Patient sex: M
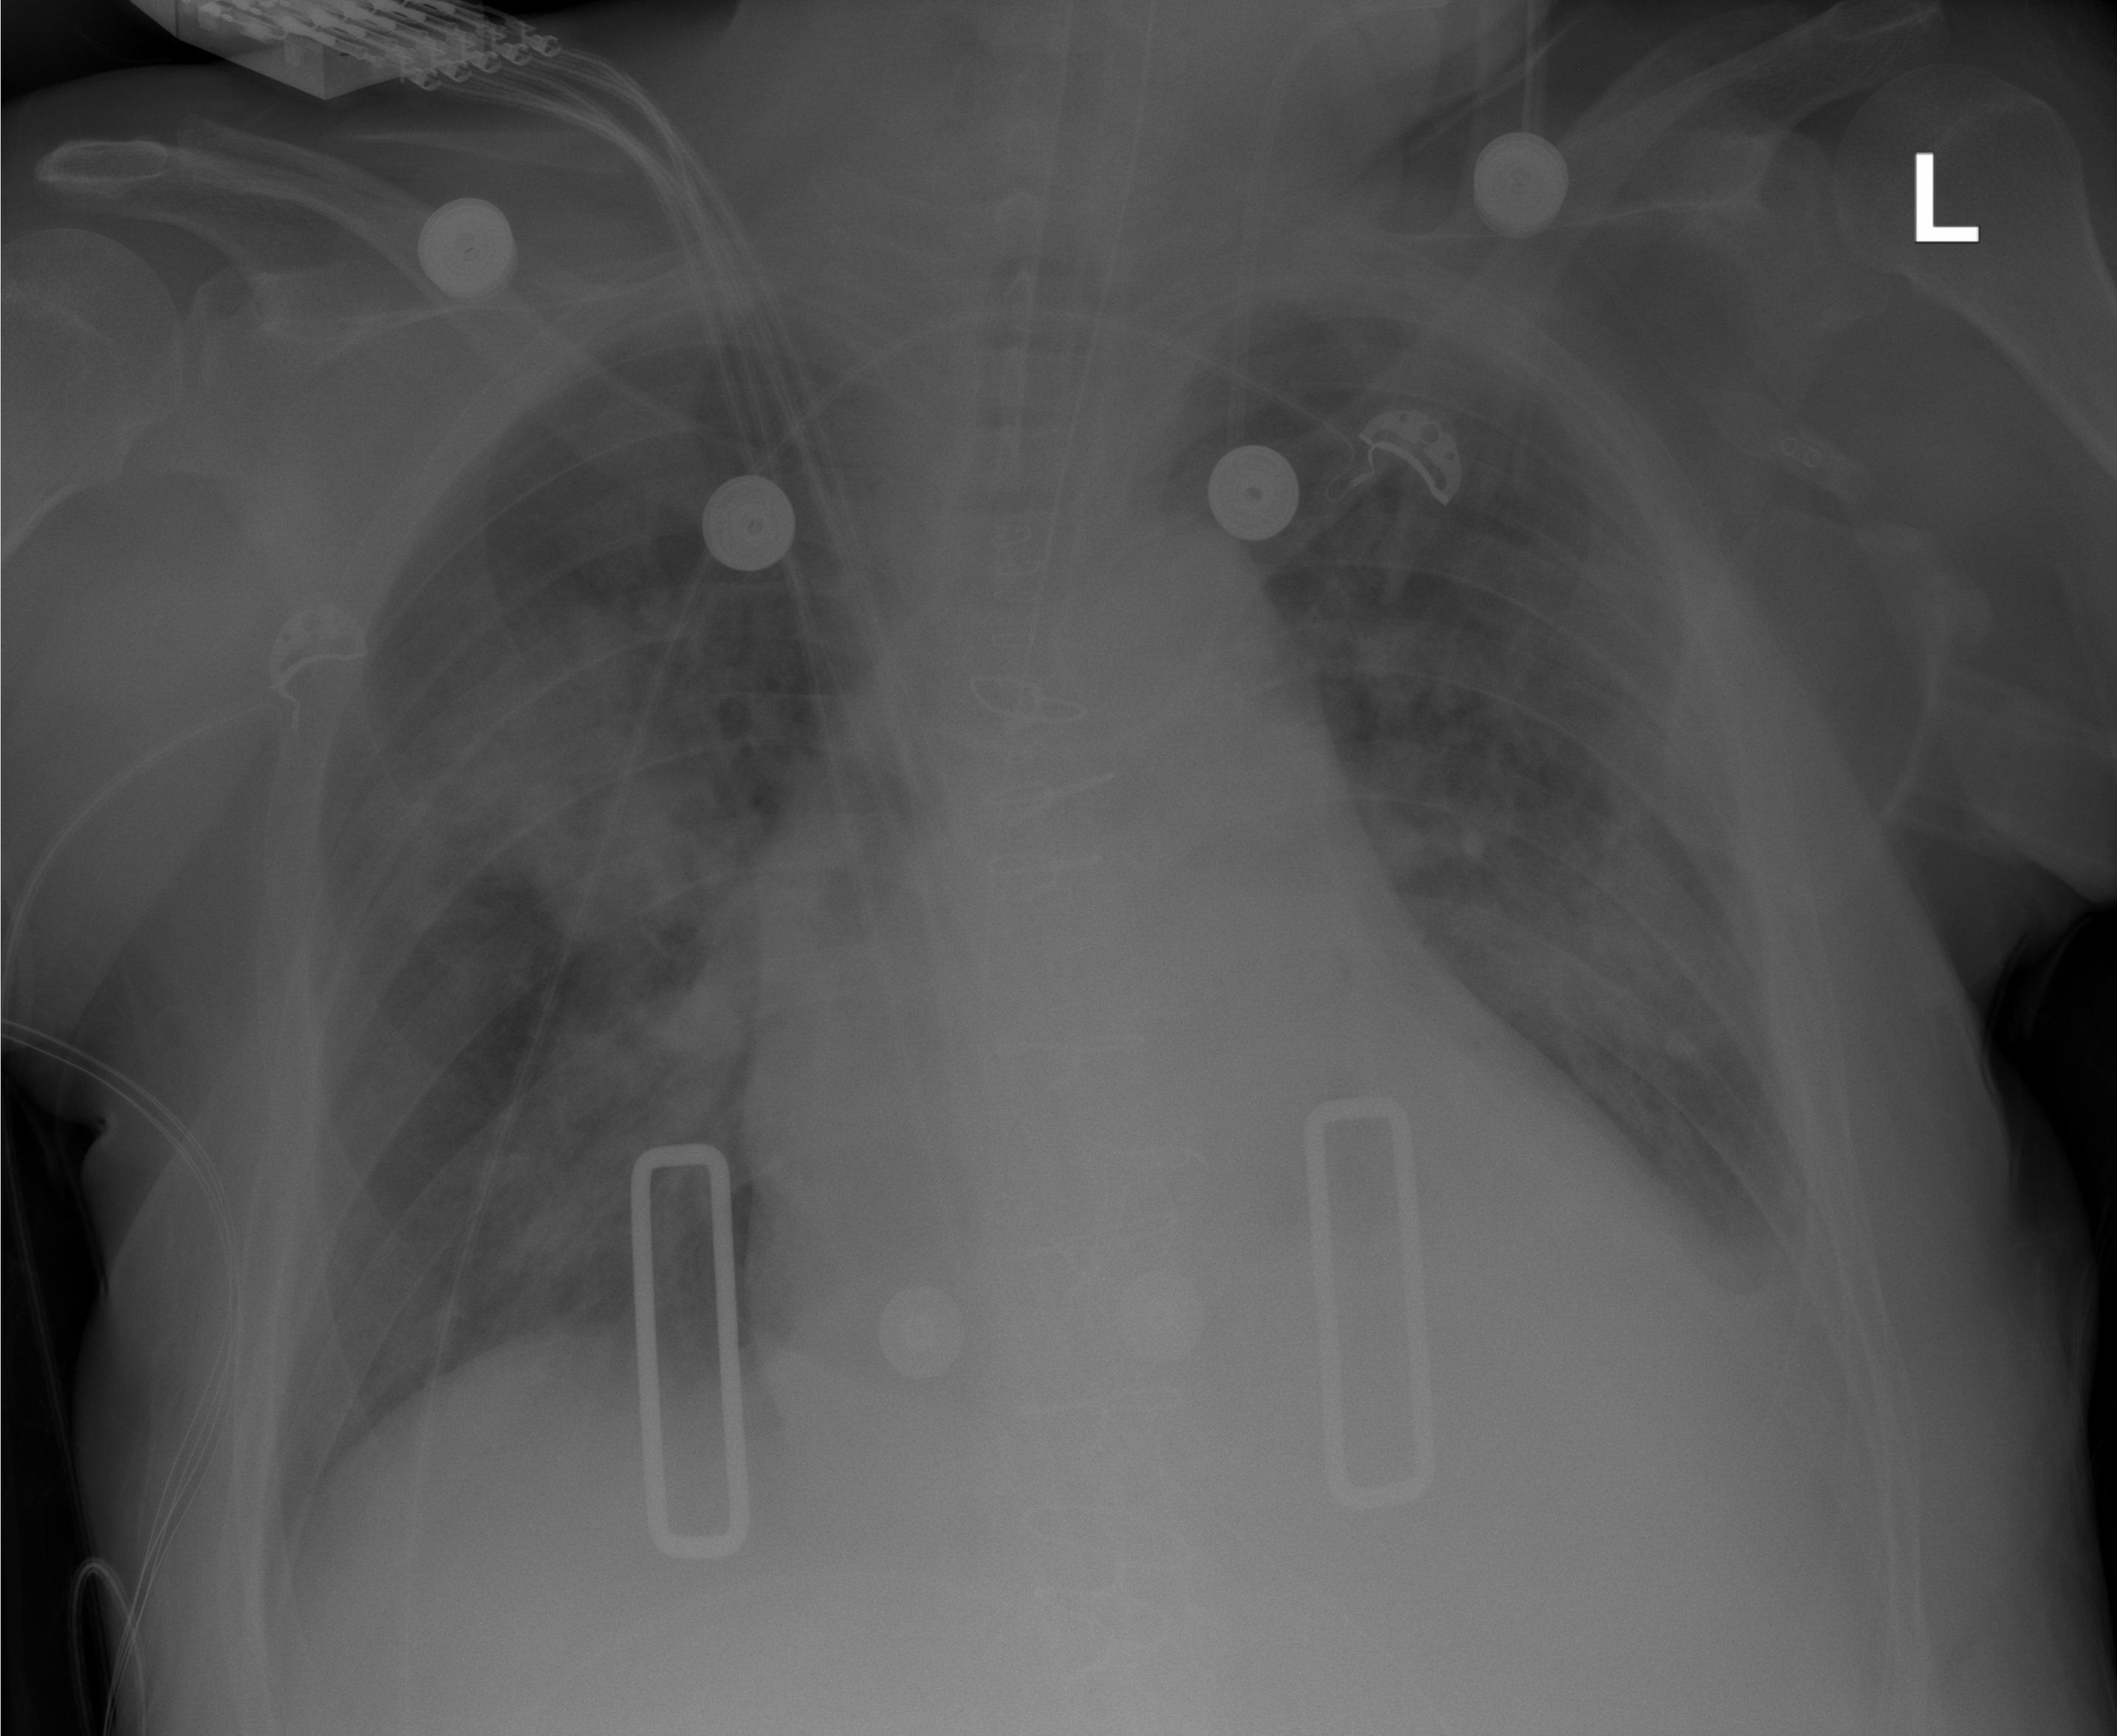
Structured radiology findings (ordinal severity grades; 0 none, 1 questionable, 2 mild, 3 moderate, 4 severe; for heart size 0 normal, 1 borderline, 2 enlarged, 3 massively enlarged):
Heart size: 2
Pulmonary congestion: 2
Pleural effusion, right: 2
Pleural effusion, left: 2
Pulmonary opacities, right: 3
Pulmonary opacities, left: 2
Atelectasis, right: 2
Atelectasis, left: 2